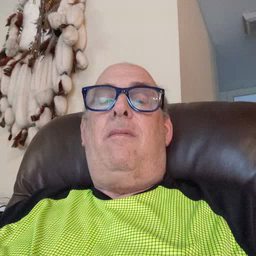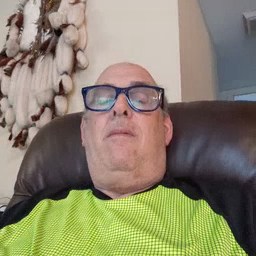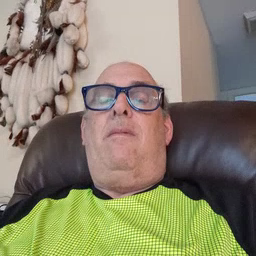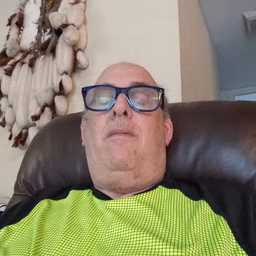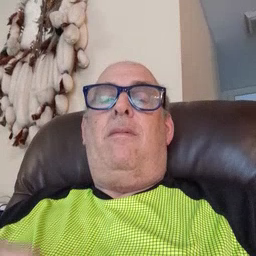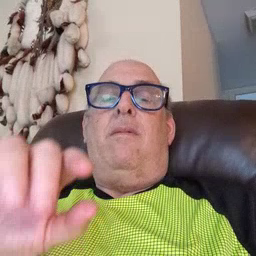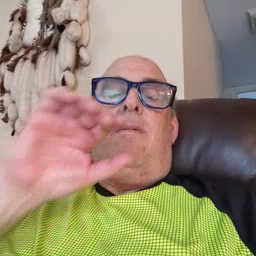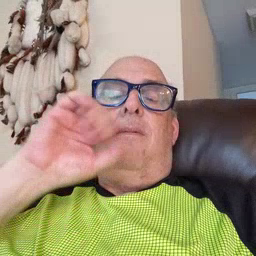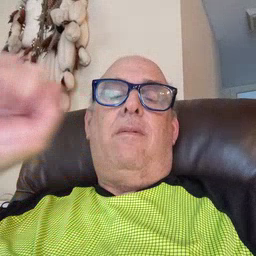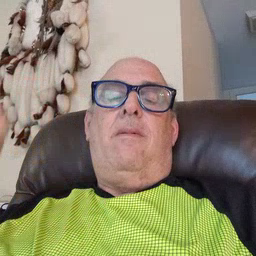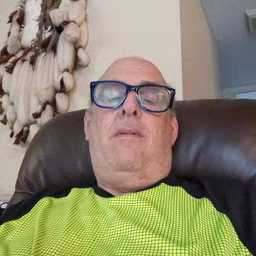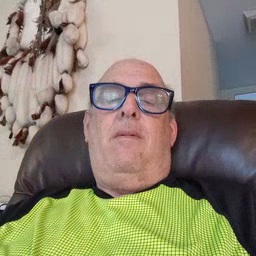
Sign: carrot